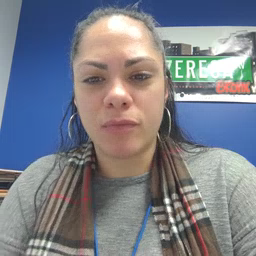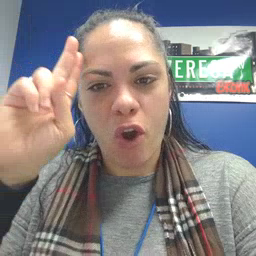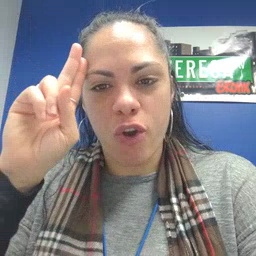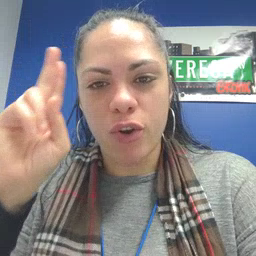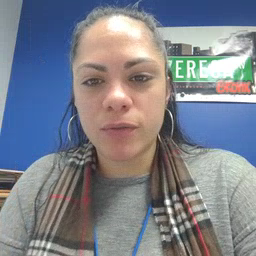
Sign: uncle